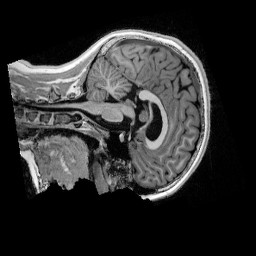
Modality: UNIT1_denoised
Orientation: sagittal
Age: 11
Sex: female
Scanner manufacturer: siemens
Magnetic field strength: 3 T
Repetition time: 4 s
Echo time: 0.00303 s